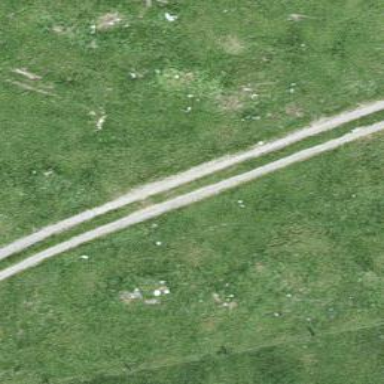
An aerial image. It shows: Track with very rough surface.